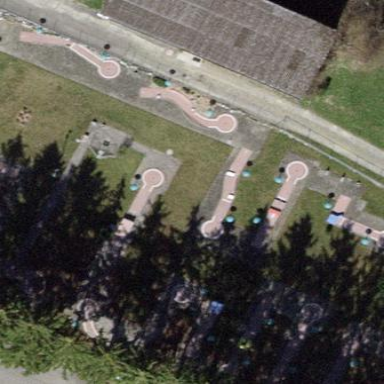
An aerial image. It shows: Miniature golf leisure land.